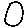
Label: circle